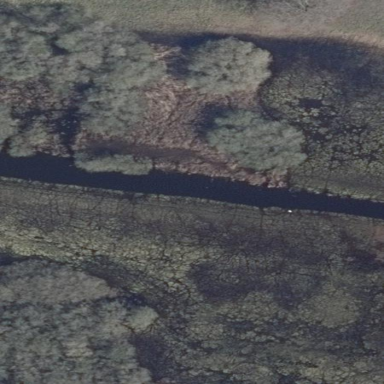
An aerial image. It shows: Swampy wetland area.